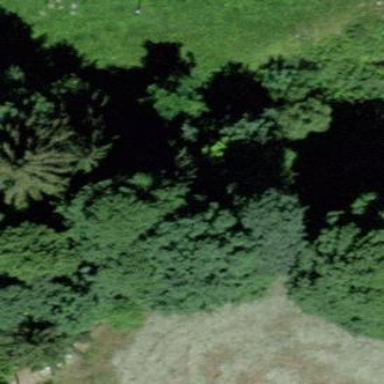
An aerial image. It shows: Mixed leaf-type forest area.